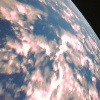
Label: cloud